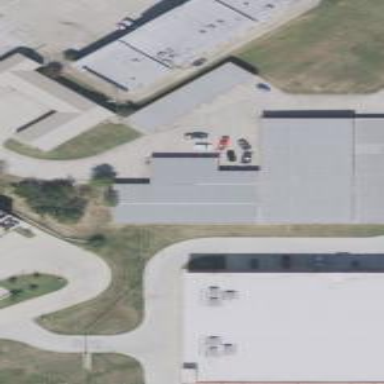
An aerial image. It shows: Warehouse.